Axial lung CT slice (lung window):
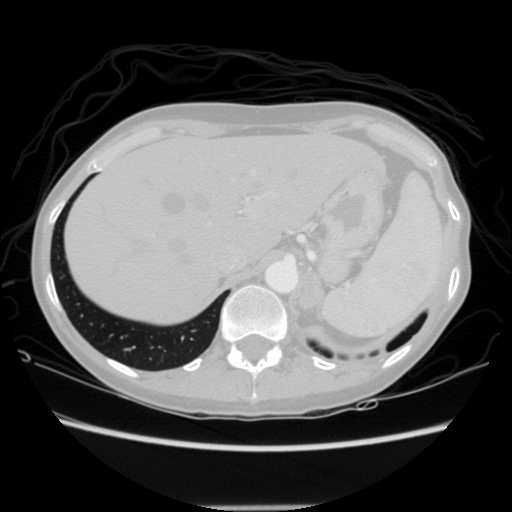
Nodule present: no